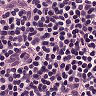
Metastatic tissue present: no